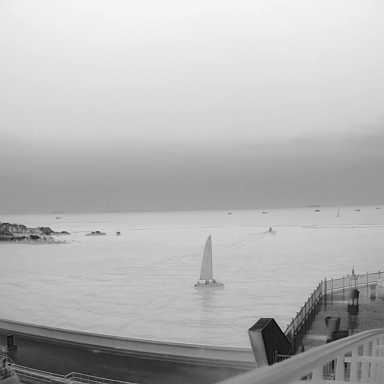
There are eight objects shown in the infrared image, including two sailboats, a canoe, and five bulk_carriers.